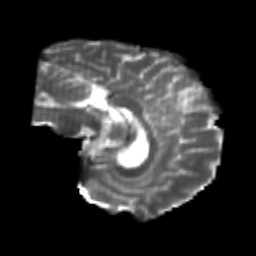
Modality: T2w
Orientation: sagittal
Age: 24
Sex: male
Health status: healthy
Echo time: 0.074 s